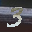
Label: 3